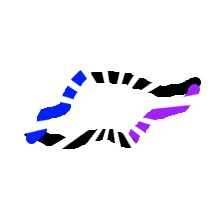
Shape: parallelogram